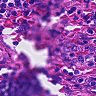
Metastatic tissue present: no